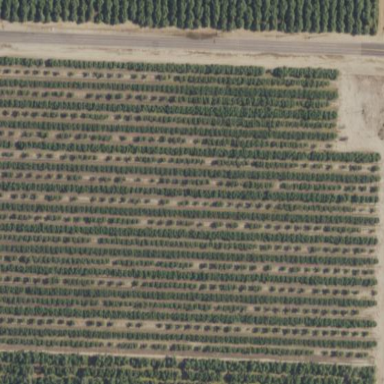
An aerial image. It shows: Almond orchard with rows of almond trees.